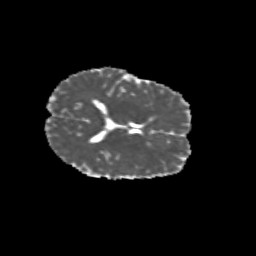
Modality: MD
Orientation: axial
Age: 14
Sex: female
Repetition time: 9.512 s
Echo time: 0.089 s